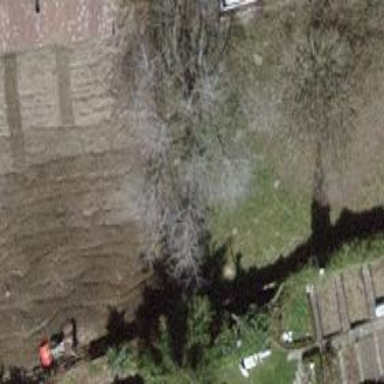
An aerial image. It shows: Broadleaved tree in natural setting.